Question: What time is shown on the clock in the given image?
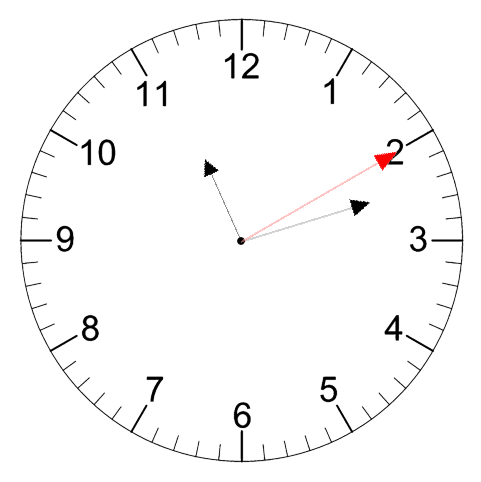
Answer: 11:12:10